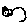
Label: cat